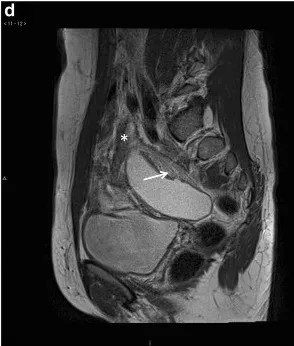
Sagittal view), and . The mesentery is edematic. White arrows),. The base of the mucocele is indistinguishable from the appendix.
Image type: radiology (mri)